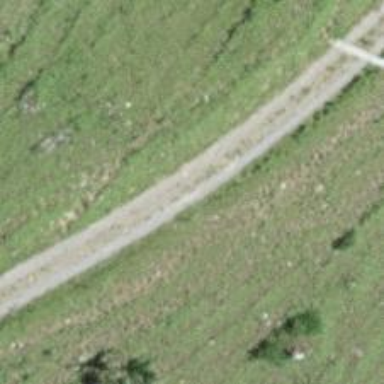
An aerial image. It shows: Gravel track with grade2 tracktype.